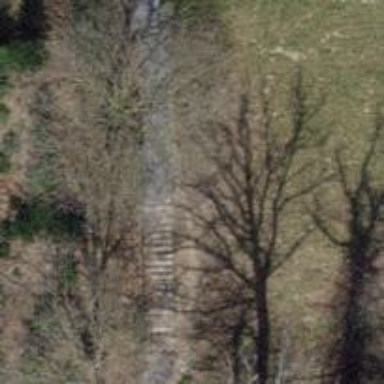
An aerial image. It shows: Road with steps.